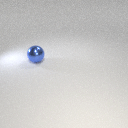
large blue metal sphere